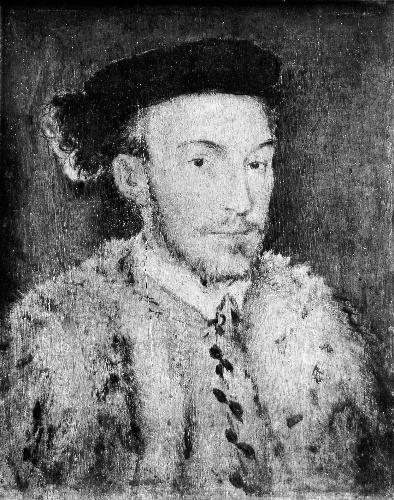
Title: Portrait of a Man in a White Fur Coat
Artist: French Painter
Artist bio: second or third quarter 16th century
Object type: Painting
Classification: Paintings
Medium: Oil on wood
Dimensions: 7 x 5 1/2 in. (17.8 x 14 cm)
Department: European Paintings
Credit line: Gift of J. Pierpont Morgan, 1917
Accession year: 1917
Repository: Metropolitan Museum of Art, New York, NY
Tags: Men|Portraits